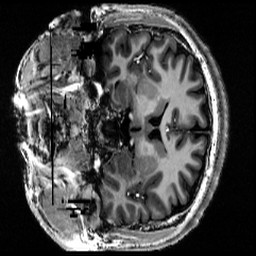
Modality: T1w
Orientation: coronal
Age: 25
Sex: male